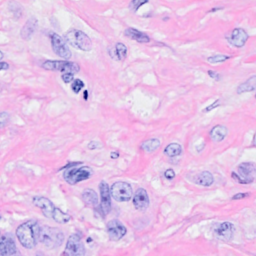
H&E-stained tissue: Breast